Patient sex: F
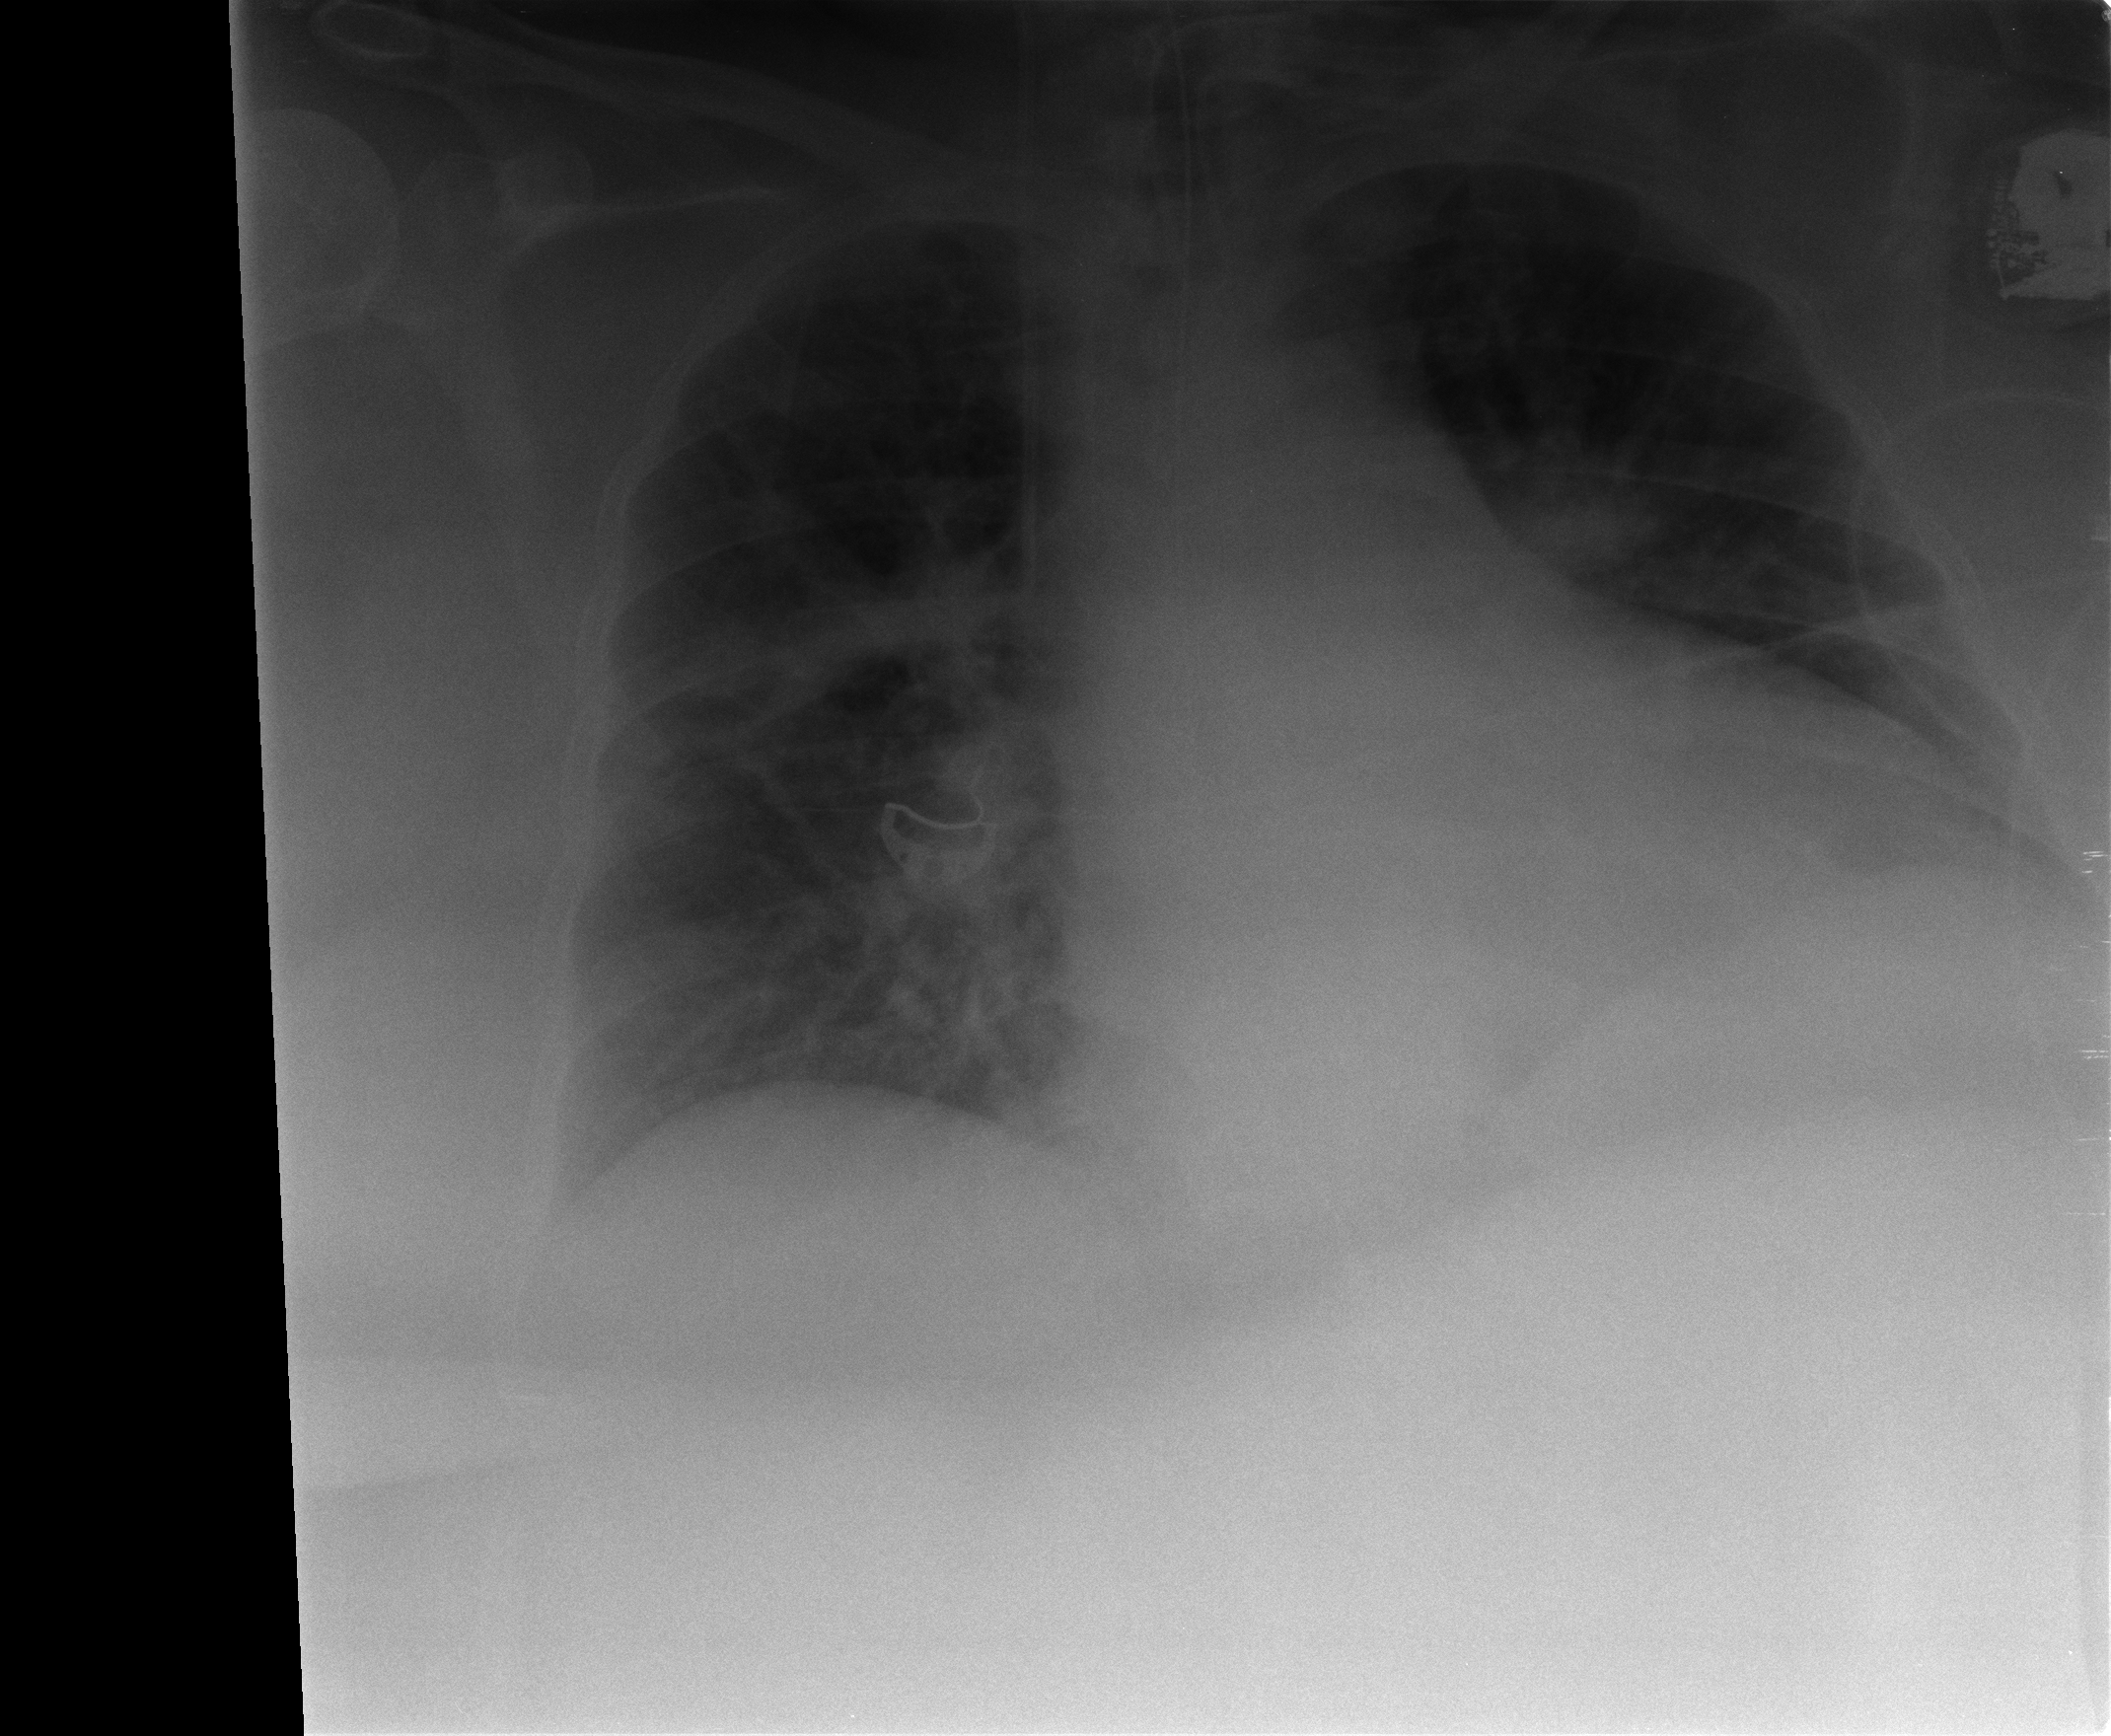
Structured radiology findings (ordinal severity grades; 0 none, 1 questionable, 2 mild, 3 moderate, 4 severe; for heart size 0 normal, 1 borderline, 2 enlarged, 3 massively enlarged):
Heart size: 2
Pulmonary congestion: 2
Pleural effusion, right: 0
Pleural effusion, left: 1
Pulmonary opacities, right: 2
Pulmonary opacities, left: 0
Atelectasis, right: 1
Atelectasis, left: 2